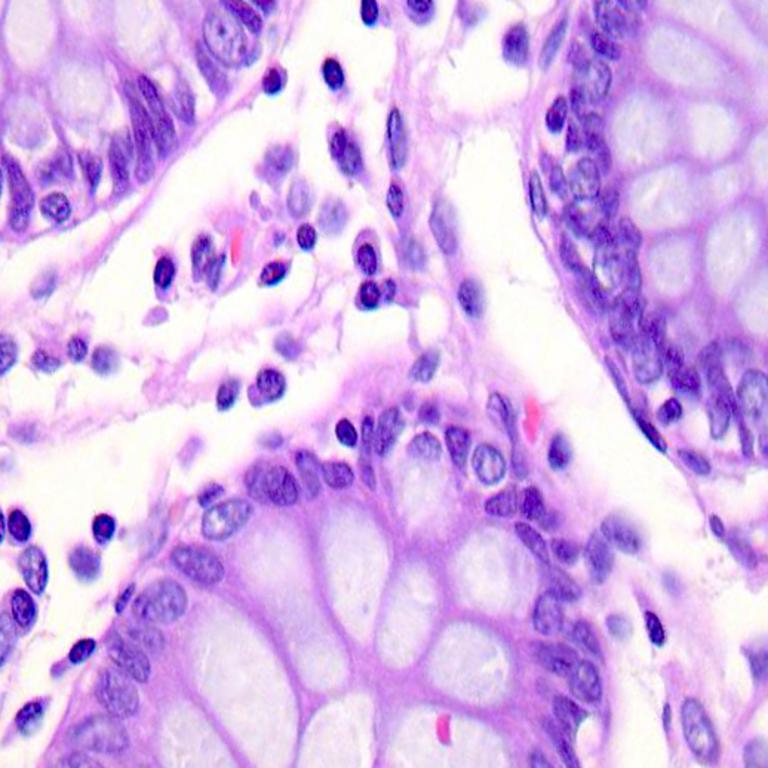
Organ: colon
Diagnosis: benign